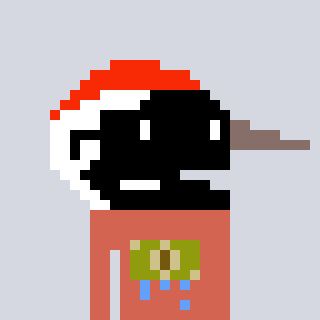
a pixel art character with square black sunglasses, a crane-shaped head and a peachy-colored body on a cool background